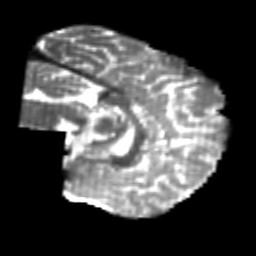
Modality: T2w
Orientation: sagittal
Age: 26
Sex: male
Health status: healthy
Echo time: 0.074 s